Field crop: maize
Growth stage: 2
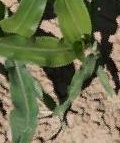
Species: maize